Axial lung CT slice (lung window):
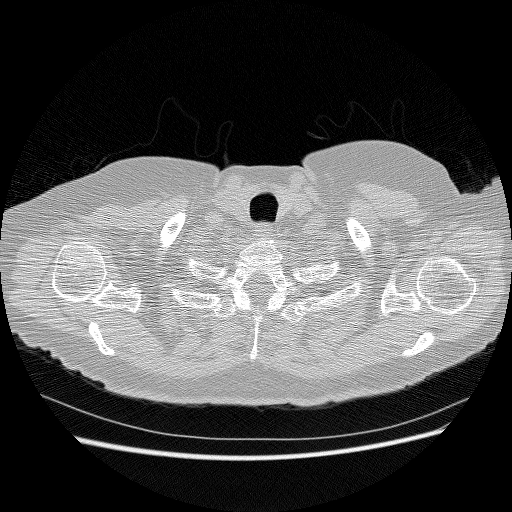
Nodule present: no